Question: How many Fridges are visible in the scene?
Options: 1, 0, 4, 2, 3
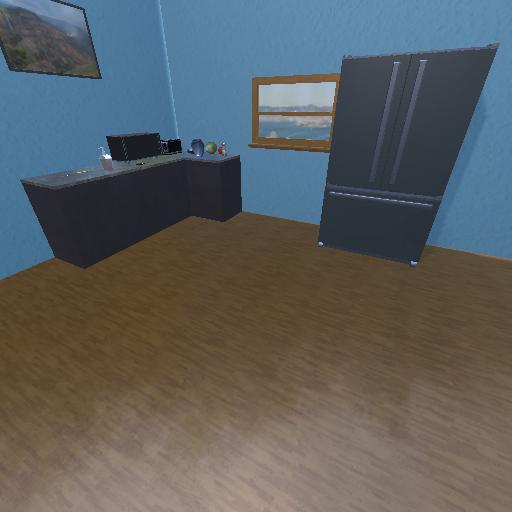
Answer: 1